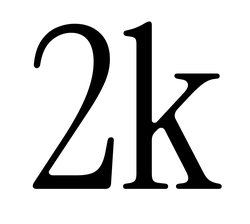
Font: InstrumentSerif-Regular